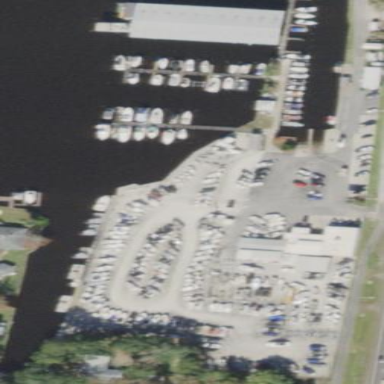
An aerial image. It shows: Marina on leisure land.